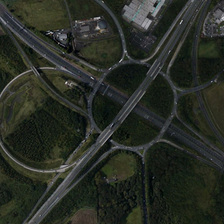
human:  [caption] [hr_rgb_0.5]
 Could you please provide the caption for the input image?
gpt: many green trees are near a viaduct with two circles .

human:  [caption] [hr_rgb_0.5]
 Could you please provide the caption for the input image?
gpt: many green trees are near a viaduct with two circles .

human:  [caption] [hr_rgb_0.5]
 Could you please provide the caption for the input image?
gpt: the ease of the road is surrounded by land .

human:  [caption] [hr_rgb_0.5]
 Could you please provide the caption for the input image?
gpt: the side of the road was a lake .

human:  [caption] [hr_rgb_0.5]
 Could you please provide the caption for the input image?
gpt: the ease of the road is surrounded by land .